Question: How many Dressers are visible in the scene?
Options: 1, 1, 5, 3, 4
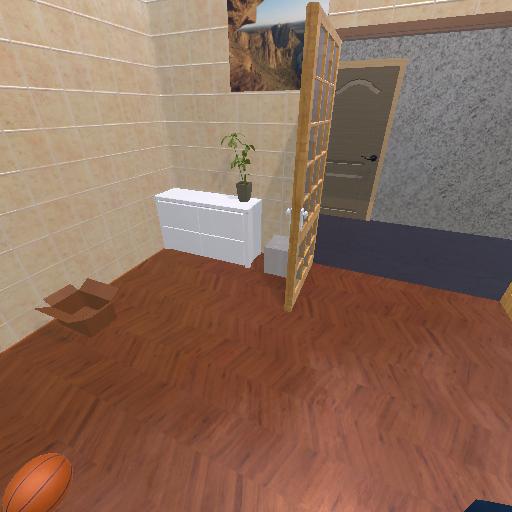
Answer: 1